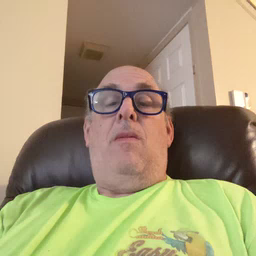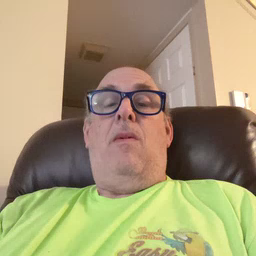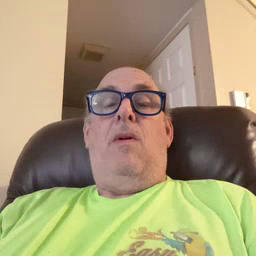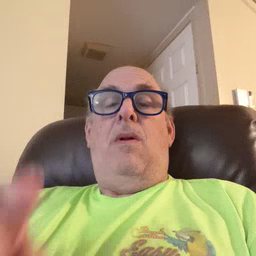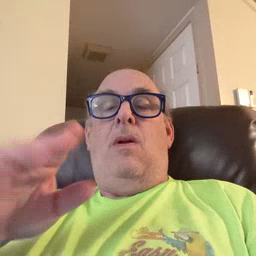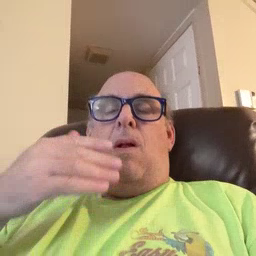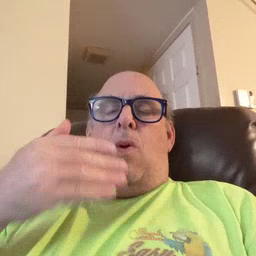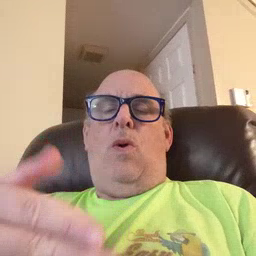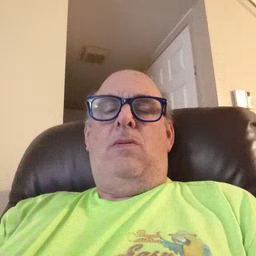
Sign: close